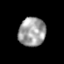
Tissue: skin
Cell type: Epithelial cells
Senescence score: 0.2673
Nuclear area (px): 760
Mean DAPI intensity: 160.118